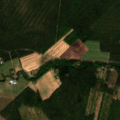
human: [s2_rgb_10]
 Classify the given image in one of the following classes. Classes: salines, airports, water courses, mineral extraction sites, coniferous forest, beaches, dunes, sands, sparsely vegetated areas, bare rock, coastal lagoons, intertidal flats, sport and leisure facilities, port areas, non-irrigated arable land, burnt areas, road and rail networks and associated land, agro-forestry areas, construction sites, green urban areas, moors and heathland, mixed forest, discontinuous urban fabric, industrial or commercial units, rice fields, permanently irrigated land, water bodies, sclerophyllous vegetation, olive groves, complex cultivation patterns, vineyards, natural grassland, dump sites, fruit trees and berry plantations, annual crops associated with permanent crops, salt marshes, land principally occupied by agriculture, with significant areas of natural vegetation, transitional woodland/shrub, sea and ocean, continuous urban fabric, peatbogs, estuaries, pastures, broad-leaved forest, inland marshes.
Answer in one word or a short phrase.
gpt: land principally occupied by agriculture, with significant areas of natural vegetation, coniferous forest, mixed forest